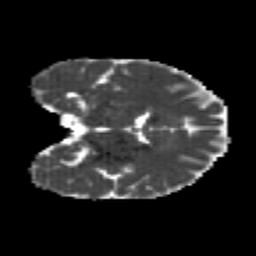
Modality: MD
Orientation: coronal
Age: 24
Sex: female
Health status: healthy
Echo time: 0.074 s